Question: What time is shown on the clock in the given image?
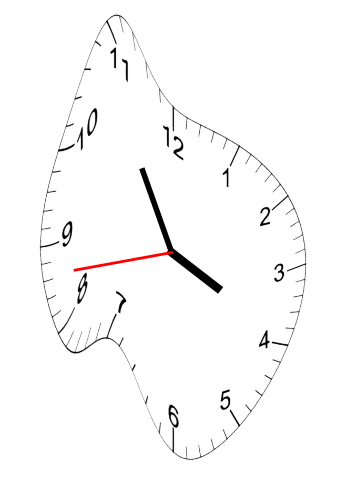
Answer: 03:54:43